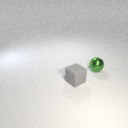
small green metal sphere to the right of small gray rubber cube